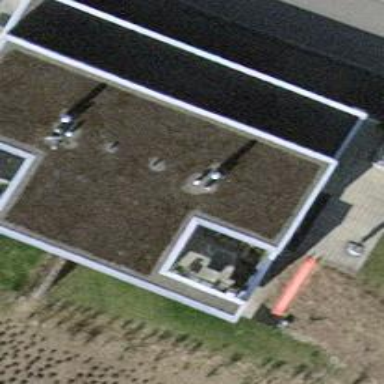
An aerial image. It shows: Building part with flat roof.